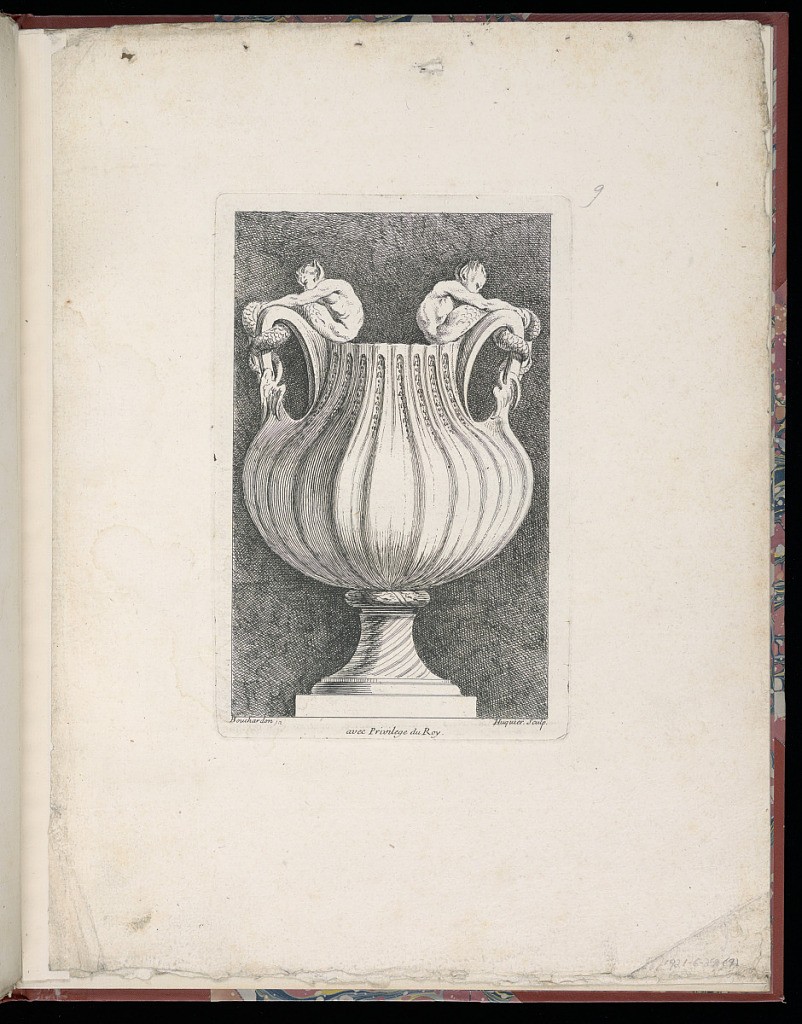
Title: Ornamental Vase Design
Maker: Edme Bouchardon, French, 1698–1762
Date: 1737-1749
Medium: Etching on laid paper
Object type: Print
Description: Vase with fluting from the lip to the top of the foot. Two tritons sit on the lip of either side of the vase. Their tales intertwine with the handles. The vase is elevated on a low, square pedestal. The print is lettered but is missing the numbering found in earlier editions.